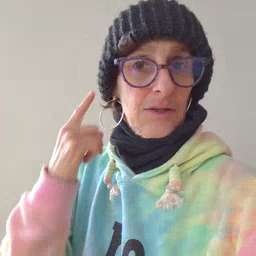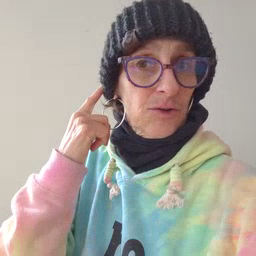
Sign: ear